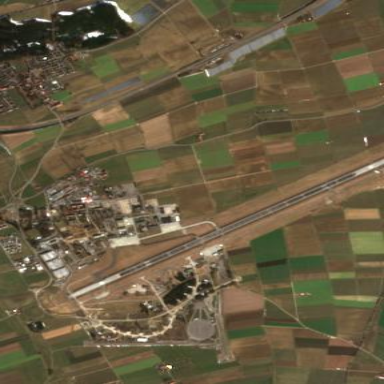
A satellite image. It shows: International public aerodrome (airport).